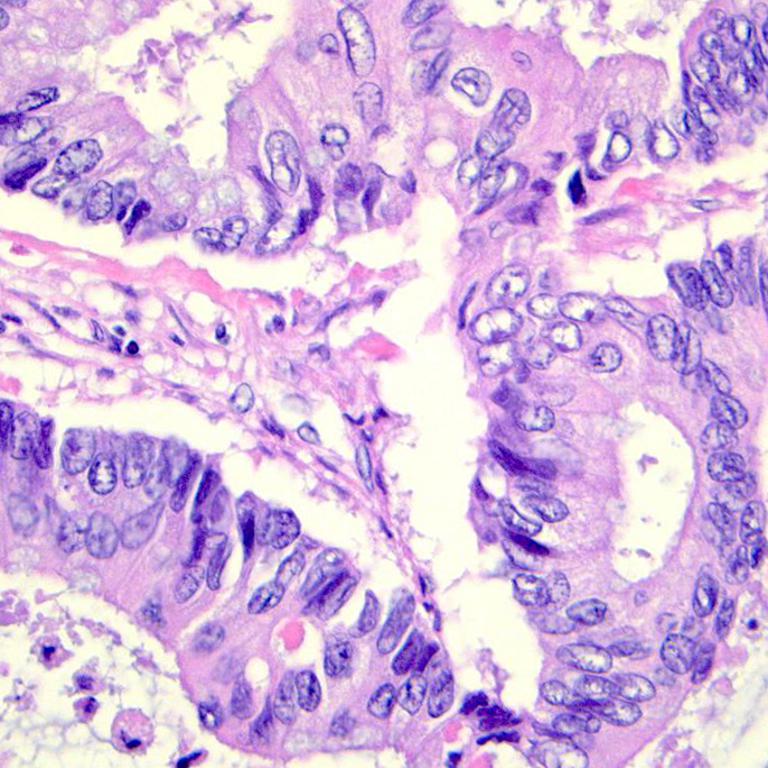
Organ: colon
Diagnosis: adenocarcinomas